Interaction volume radius: 5 \u00c5
Interaction volume height: 45 \u00c5
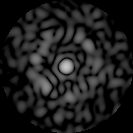
Disorder parameter: 0.8164